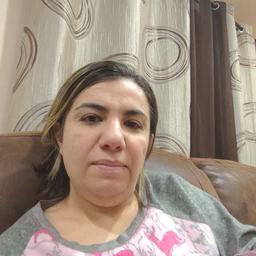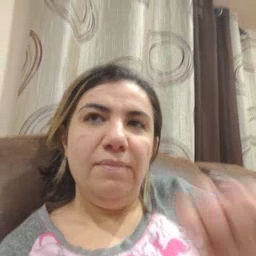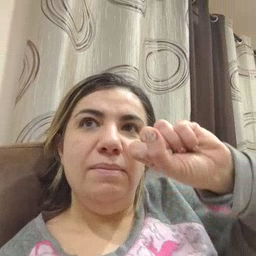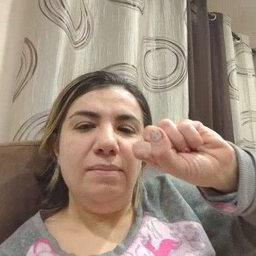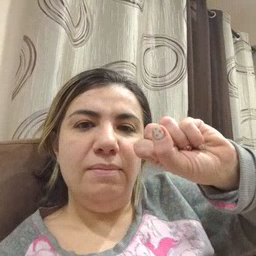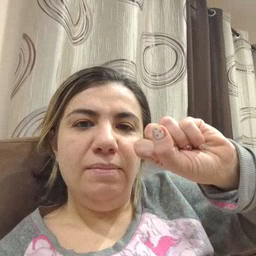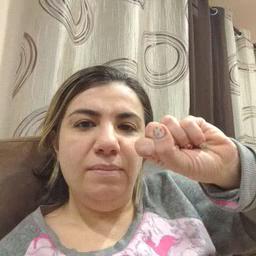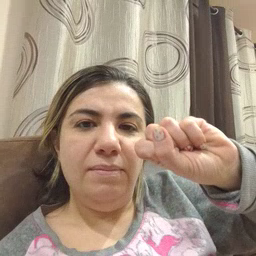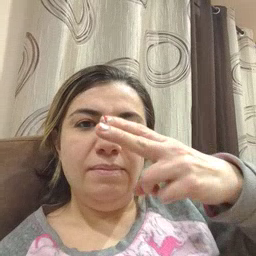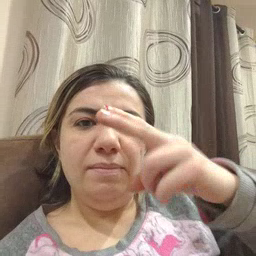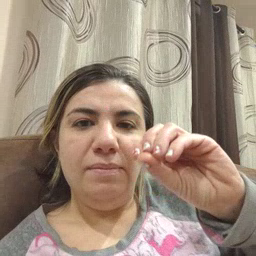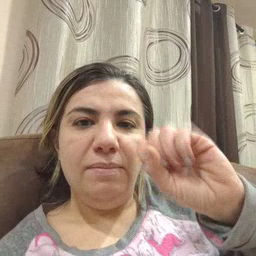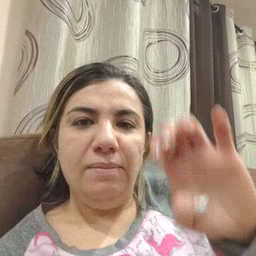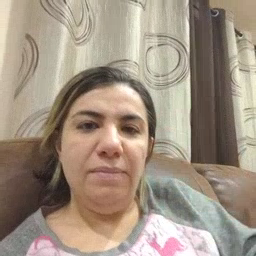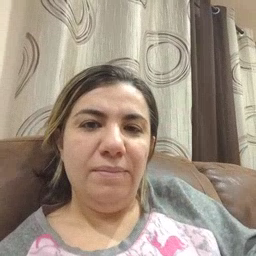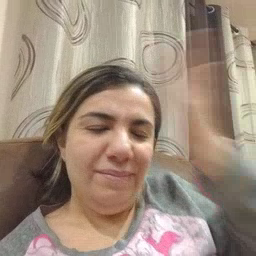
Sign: shoe